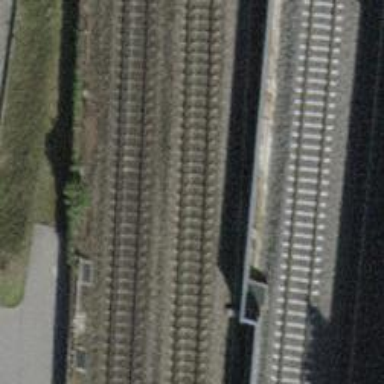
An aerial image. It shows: Single-track railway with electrified contact lines.